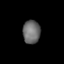
Tissue: lung
Cell type: Endothelial cells
Senescence score: 0.5648
Nuclear area (px): 403
Mean DAPI intensity: 106.772